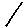
Label: line